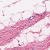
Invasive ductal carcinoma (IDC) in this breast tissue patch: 0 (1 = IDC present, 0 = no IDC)